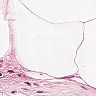
Metastatic tissue present: no